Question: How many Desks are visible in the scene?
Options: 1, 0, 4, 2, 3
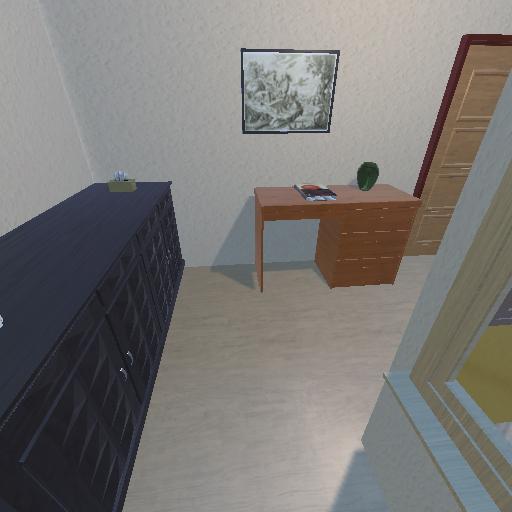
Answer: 1